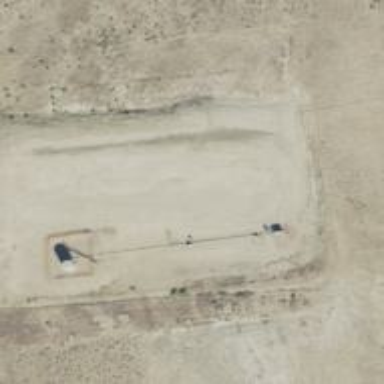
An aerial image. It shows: Petroleum well that is man-made.